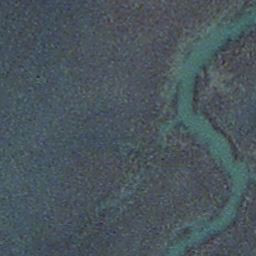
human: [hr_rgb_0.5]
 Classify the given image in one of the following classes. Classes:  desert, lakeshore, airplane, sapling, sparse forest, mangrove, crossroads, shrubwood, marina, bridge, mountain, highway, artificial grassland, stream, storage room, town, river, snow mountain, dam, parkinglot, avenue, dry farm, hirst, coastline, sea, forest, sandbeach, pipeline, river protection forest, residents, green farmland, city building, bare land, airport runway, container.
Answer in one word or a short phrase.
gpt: stream